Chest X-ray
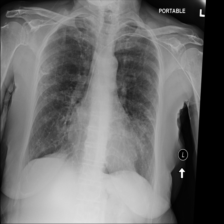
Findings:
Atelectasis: negative
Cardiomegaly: negative
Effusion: negative
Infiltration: negative
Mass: negative
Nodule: negative
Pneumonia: negative
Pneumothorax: negative
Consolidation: negative
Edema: negative
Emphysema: negative
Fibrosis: negative
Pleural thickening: negative
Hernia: negative